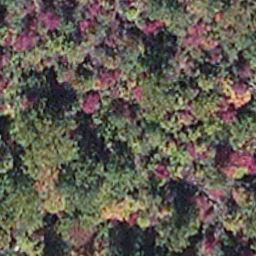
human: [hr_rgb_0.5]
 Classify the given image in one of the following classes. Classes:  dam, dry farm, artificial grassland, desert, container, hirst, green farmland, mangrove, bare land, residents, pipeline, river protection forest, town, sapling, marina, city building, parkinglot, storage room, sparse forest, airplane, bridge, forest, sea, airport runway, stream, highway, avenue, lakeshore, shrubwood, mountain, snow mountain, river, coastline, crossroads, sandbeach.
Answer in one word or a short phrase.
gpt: mangrove